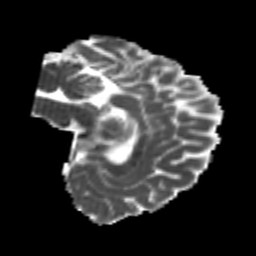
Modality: MD
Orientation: sagittal
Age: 23
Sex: female
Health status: healthy
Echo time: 0.074 s